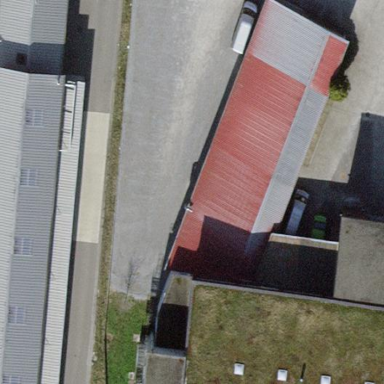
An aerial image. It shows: Commercial building.